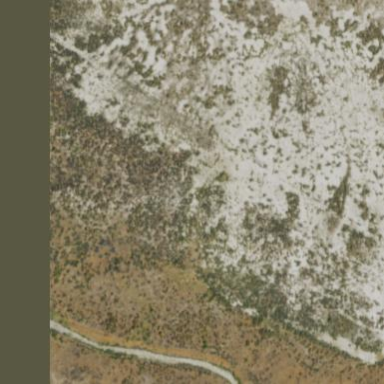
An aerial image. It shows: Patch of scrub vegetation.